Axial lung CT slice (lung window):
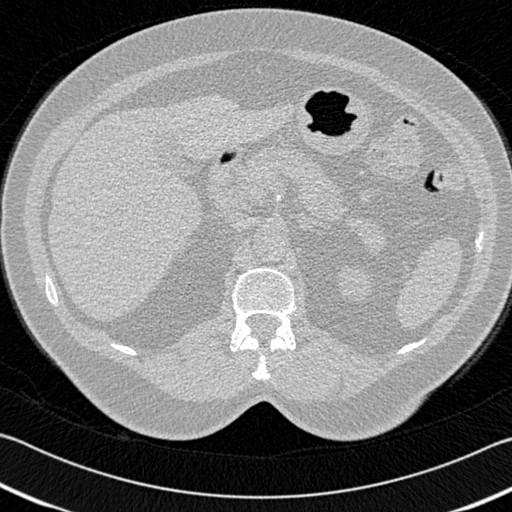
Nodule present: no